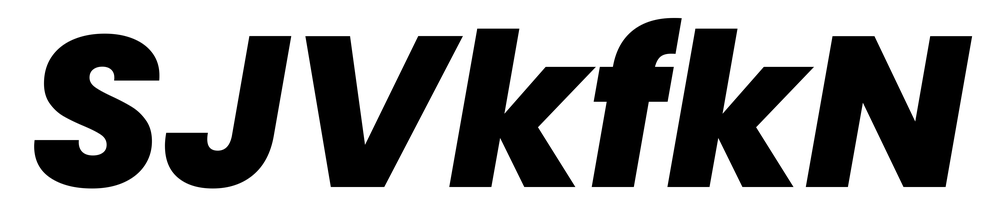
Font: Poppins-ExtraBoldItalic